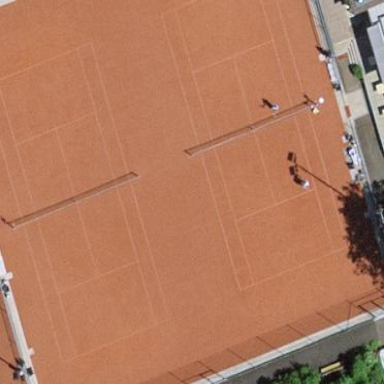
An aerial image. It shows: Tennis court on pitch designated for leisure land.